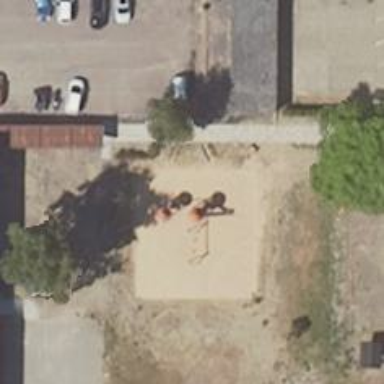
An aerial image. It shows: Playground with various play structures.